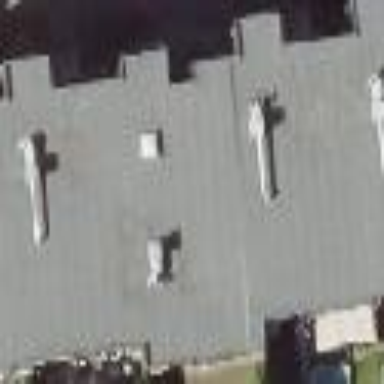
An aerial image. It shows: Grey apartment building with flat roof. The roof is dark grey in color.